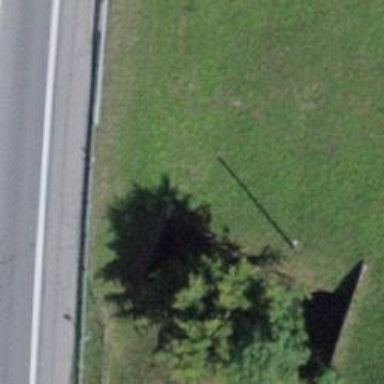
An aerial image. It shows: Covered tunnel.